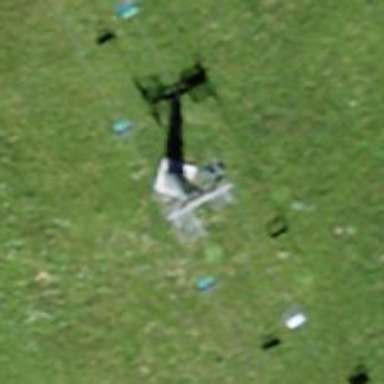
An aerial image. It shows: Pylon for aerialway.